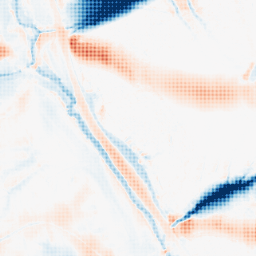
Category: morphological
Decomposition family: morphological_ellipse
Decomposition parameters: operation: average
width: 50
height: 30
Upsampling method: sinc_hamming
Upsampling parameters: scale: 8
kernel_size: 8
Upsampling scale: 8